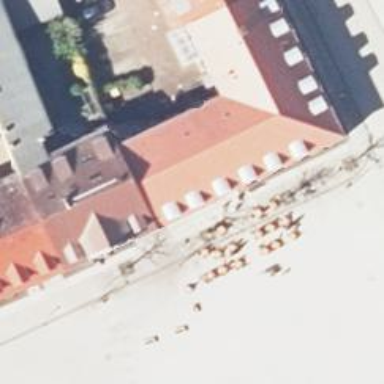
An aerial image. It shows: Café that also functions as bakery.